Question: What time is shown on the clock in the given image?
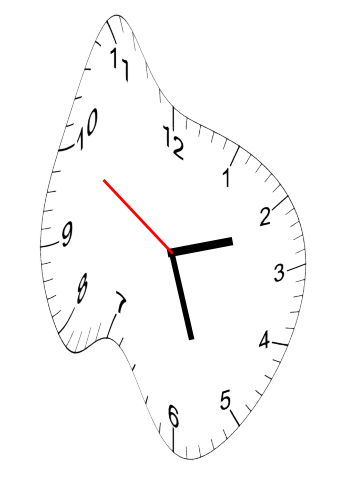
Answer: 02:26:50